Question: I am having problem with implementing LibSVM to MATLAB.
I am using MATLAB R2009a (I also have the latest version, R2012b, but I dont use that one)
I downloaded LibSVM package, libsvm-3.14 to my Windows 7 PC, which MATLAB and OCTAVE interface come together.
I extracted the folder I downloaded. Which, below, you can see the printscreen of what the folder has in.
Where should I put my libsvm-3.14 extracted folder ? Should I put it under "bin" folder of my MATLAB installed in the directory?
> C:\Program Files\MATLAB\R2009ain
I did that, however, it didn't work out. I will be grateful if you help me clearly. I just read README file, but it's not clear to understand and there is no other instructions online on the internet.
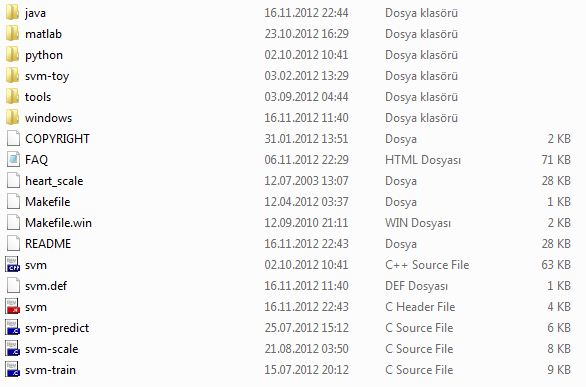
Answer: For the time being, it does not matter where you put that folder. You'll have to compile the Matlab-MEX files, from the source code that resides in the subfolder of your extracted libsvm package.
Below, I will call the libsvm-3.14 (for example: C:\libsvm-3.14) extracted folder ROOT (so replace ROOT wilth C:\libsvm-3.14 below).
So, fire up Matlab and, then, at its command prompt, type:
'''
cd ROOT
cd matlab
make
'''
Now, in the ROOT/matlab folder, you should have obtained two MEX files (with the .mexw32 or .mexw64 extension). These are the files that you will use from now on. You can discard the rest, except those files (and, maybe, some other generated libraries).
According to the Makefile (that is ROOT/matlab/make.m), the MEX files are called svmtrain and svmpredic (+ the extension).
So, next step would be to create a subfolder called libsvm/ under your's Matlab/toolbox folder, copy the two MEX files therein and, then, add that libsvm/ folder to the Matlab Path (not the Path of your system, but of your Matlab installation).
Then, by typing:
'''
svmtrain
'''
and
'''
svmpredict
'''
you should have the help (usage) of these two functions.